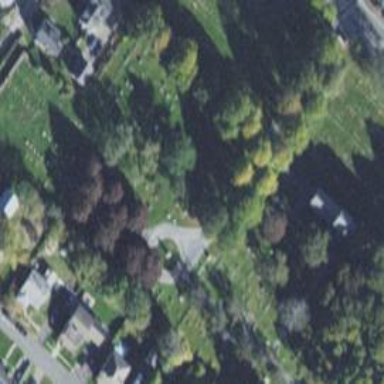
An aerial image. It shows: Cemetery.